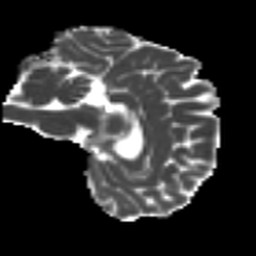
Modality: MD
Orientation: sagittal
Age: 29
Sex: female
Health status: ill
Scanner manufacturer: siemens
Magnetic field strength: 3 T
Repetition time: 6.5 s
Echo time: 0.062 s